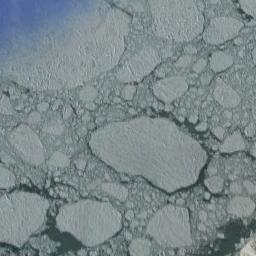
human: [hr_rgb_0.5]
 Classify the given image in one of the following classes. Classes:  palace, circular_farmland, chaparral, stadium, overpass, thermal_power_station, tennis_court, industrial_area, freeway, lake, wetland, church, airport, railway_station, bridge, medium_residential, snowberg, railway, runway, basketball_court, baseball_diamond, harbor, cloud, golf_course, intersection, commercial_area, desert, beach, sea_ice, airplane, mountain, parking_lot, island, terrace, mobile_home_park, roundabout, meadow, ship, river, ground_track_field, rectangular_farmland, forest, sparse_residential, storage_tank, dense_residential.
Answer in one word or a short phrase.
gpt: sea_ice